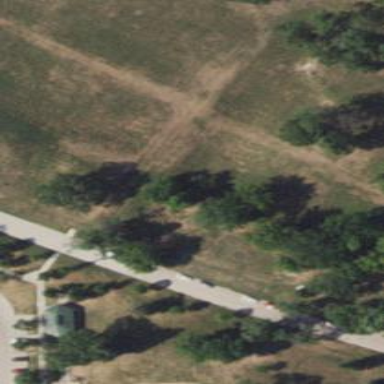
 popular sport where players throw frisbees into baskets in as few shots as possible."